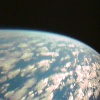
Label: cloud